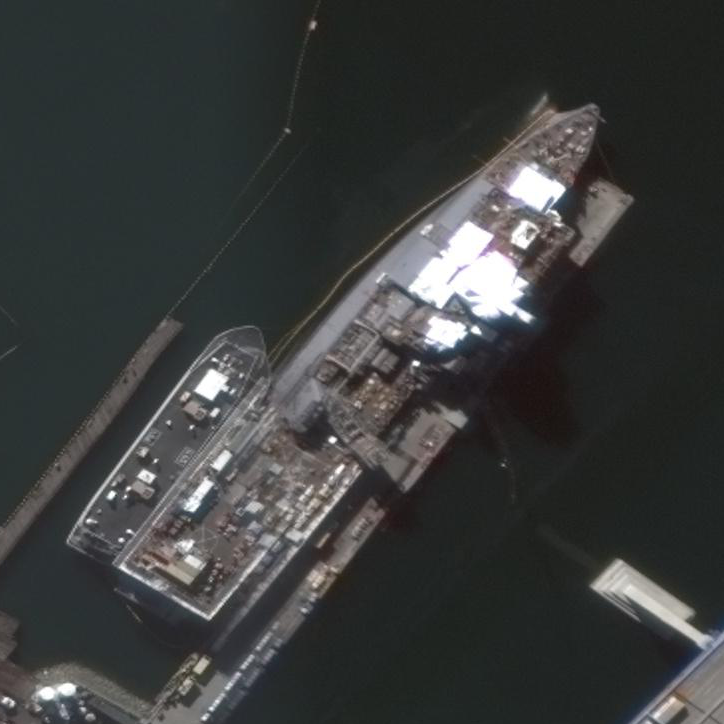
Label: Whitby_Island-class_dock_landing_ship